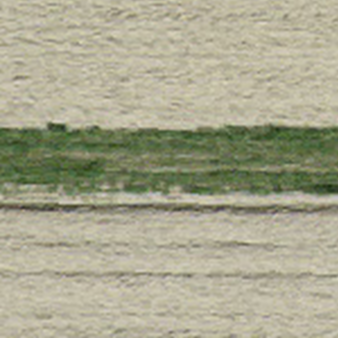
Label: other